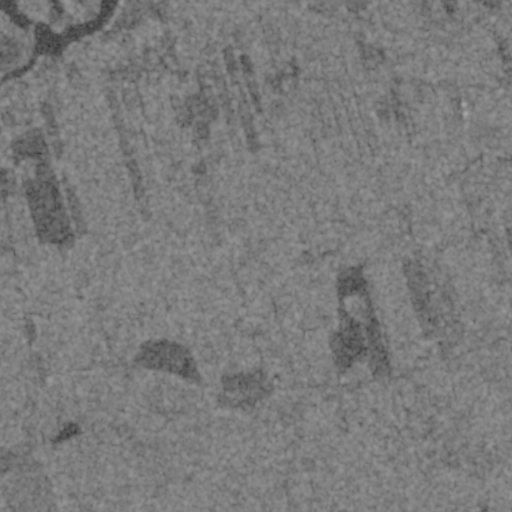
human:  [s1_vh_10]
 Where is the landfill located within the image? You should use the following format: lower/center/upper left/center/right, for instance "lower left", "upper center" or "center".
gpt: The landfill is located in the upper right of the image.
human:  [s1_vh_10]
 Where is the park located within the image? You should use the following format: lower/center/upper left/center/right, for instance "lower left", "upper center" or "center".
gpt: The park is located in the upper right of the image.
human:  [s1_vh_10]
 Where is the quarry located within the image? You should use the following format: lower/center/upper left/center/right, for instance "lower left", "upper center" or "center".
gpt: The quarry is located in the upper left of the image.
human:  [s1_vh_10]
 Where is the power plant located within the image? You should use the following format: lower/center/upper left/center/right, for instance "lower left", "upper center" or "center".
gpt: There is no power plant in the image.

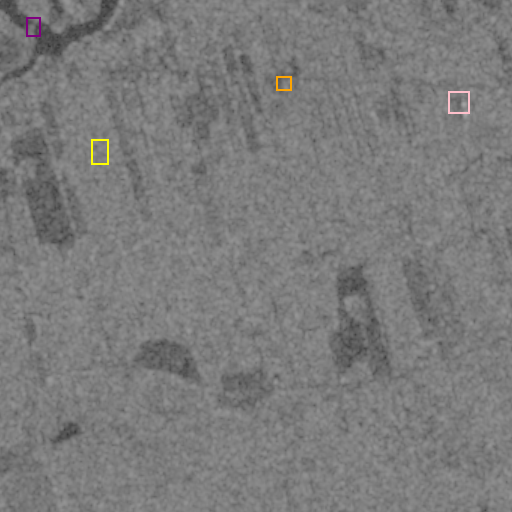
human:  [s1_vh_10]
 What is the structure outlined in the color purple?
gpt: The structure outlined in purple is a dam.
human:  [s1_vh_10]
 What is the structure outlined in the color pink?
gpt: The structure outlined in pink is a landfill.
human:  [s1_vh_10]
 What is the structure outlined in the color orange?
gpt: The structure outlined in orange is a park.
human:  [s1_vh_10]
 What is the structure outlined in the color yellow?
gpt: The structure outlined in yellow is a quarry.
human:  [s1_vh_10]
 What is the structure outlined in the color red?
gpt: There is no red outline.